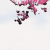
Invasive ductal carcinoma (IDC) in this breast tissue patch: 0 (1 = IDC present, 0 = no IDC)